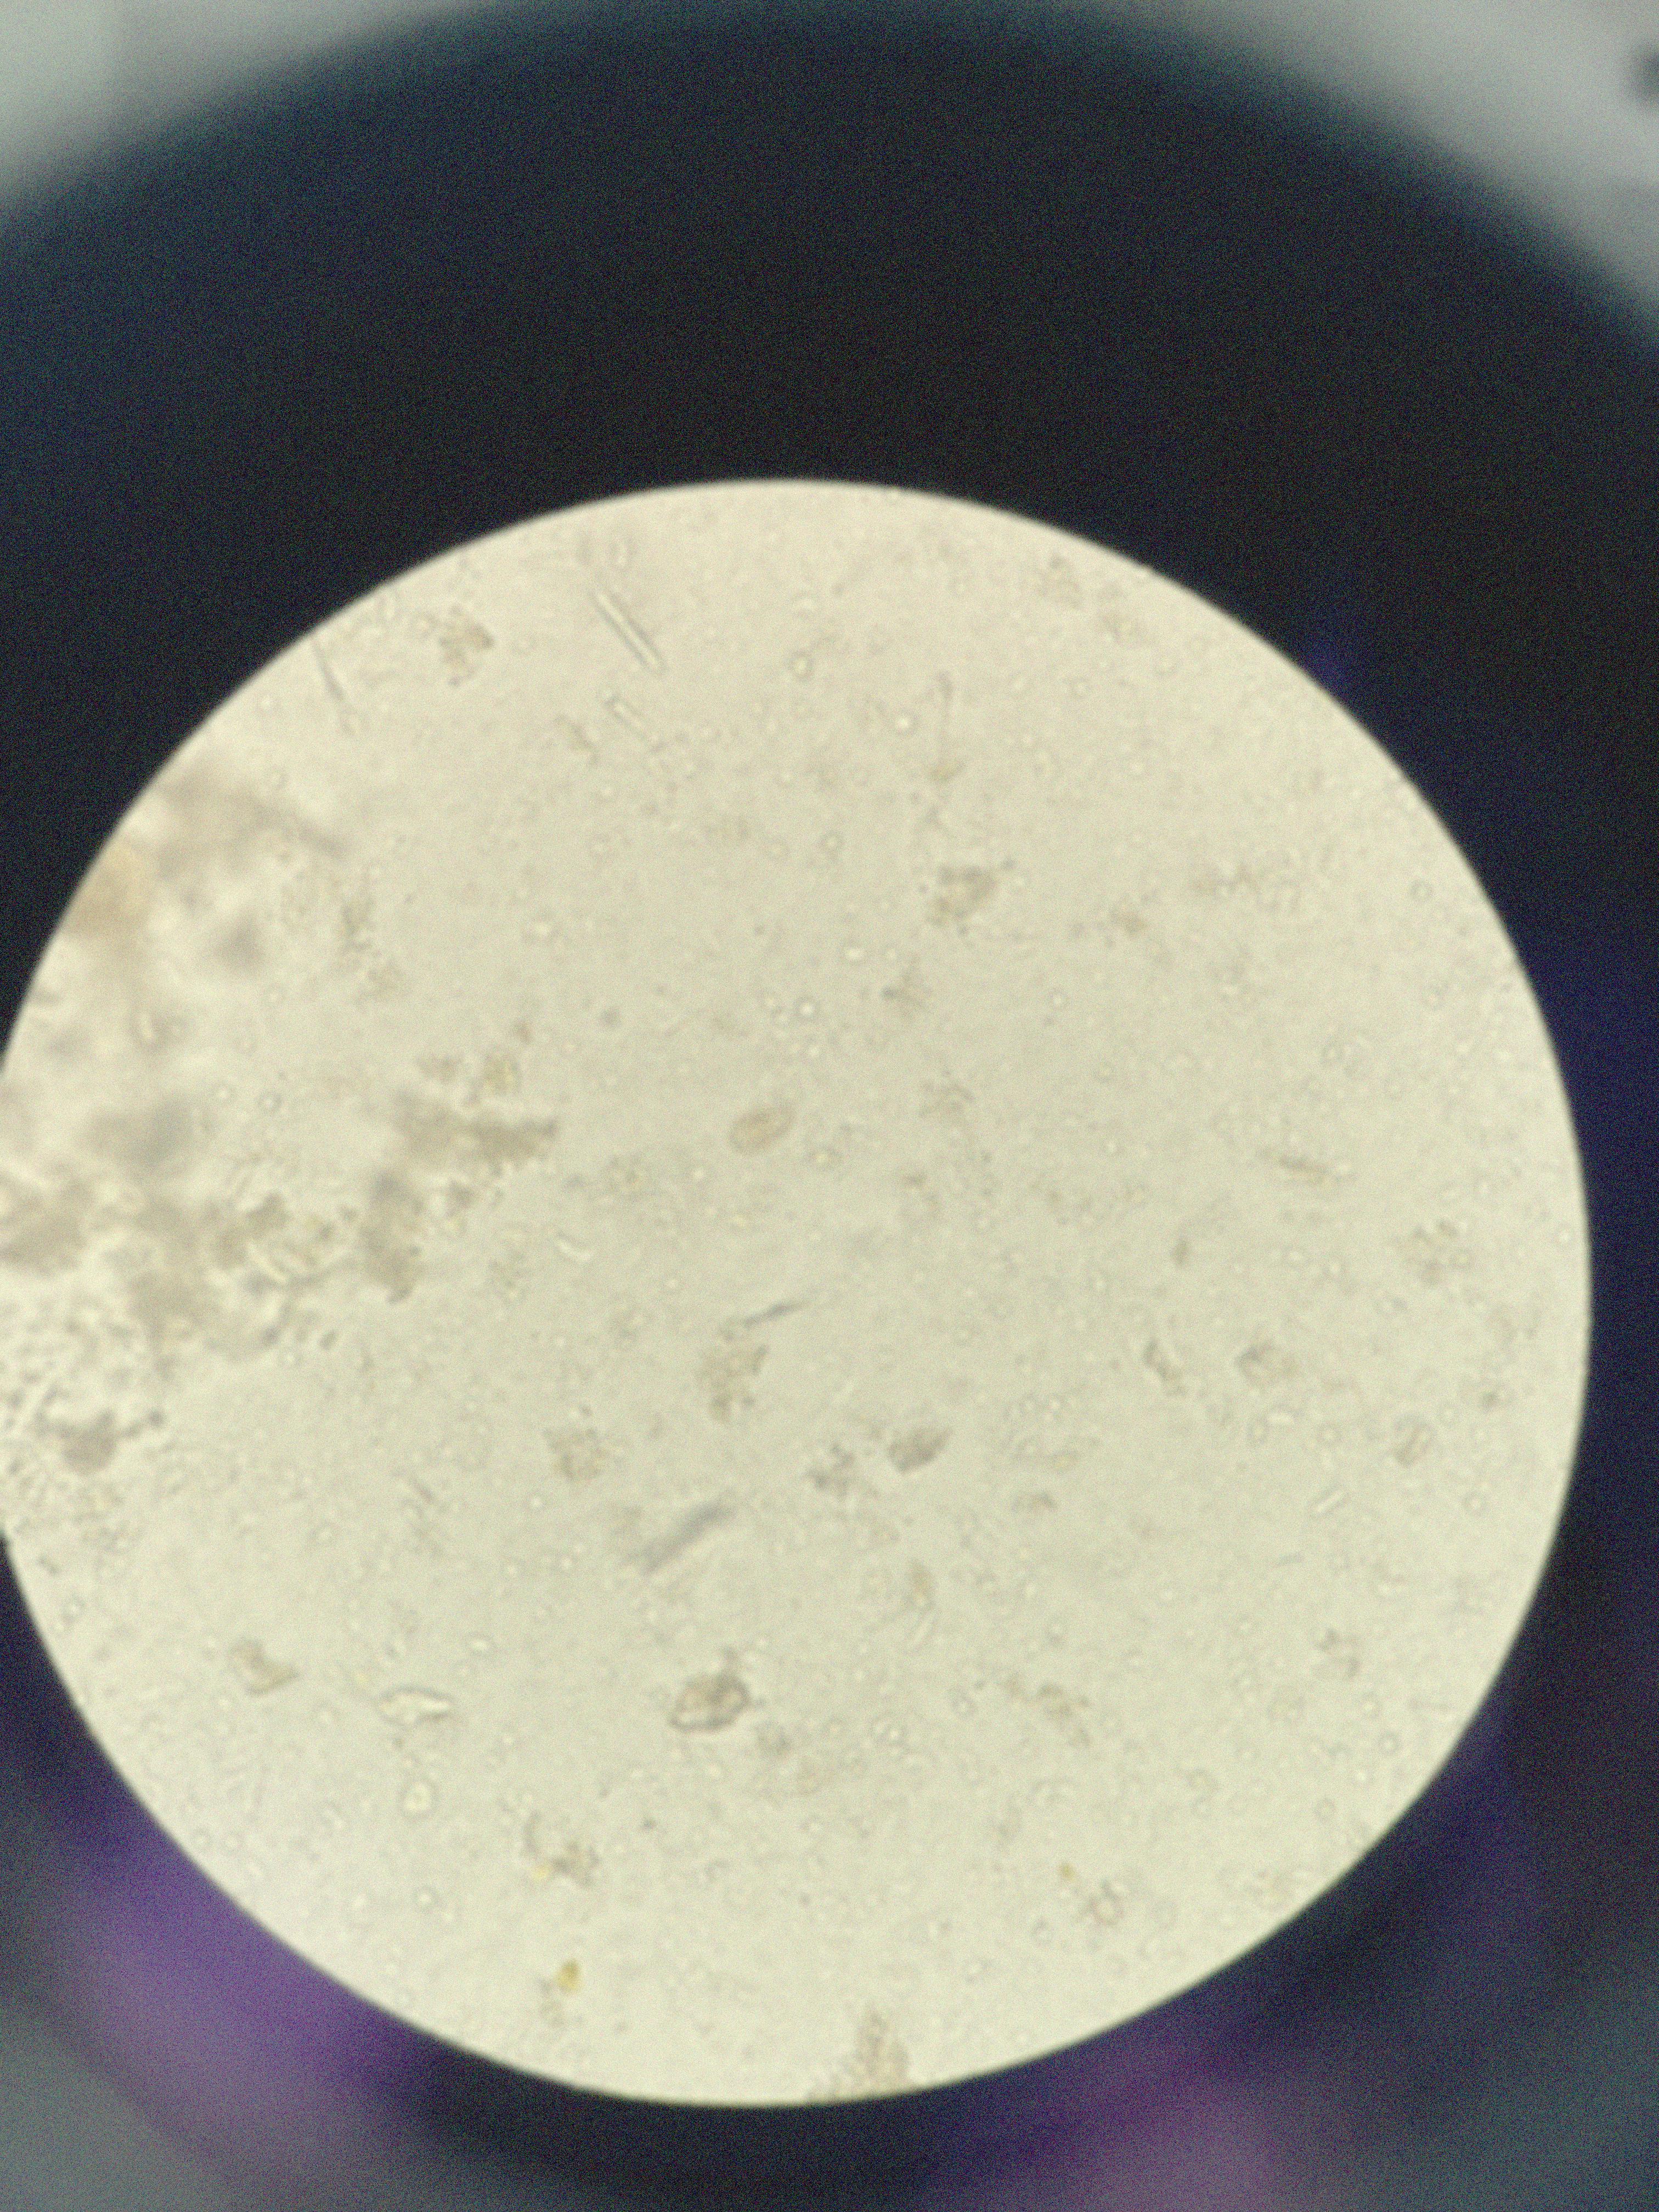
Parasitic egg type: Opisthorchis viverrine